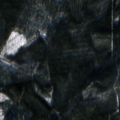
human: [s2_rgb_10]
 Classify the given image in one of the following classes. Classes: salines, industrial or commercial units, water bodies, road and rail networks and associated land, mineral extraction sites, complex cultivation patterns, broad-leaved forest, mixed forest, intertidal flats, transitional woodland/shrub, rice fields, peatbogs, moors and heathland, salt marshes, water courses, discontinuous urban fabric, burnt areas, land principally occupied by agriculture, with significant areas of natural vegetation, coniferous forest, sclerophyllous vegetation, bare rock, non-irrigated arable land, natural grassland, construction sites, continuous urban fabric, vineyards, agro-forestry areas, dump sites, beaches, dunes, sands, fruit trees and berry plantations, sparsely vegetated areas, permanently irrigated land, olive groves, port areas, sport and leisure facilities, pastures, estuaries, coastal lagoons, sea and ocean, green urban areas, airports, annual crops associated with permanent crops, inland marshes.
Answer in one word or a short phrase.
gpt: coniferous forest